Question: Created 2 tables which have a relation and are in 3NF.
'''
Emp_ID
Emp_First_Name
Emp_Last_Name
Emp_DOB
'''
'''
Training_ID
Train_Desc
Train_Date
Emp_ID (FK)
'''
Even though they are in 3NF now, when I populate the training table with information and 2 people have the same training, wouldn't the Training table lose its 3NF? For example, as follows where the data is repeated.

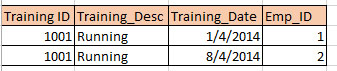
Answer: Let me explain,
First you should have master table for keeping training details as ,
'''
Table ms_training:
pk_training_id int (Primary,identity)
training_date date
training_desc text
'''
Then there should be transactional mapping table, which maps Training with Employee as,
'''
Table tr_training:
pk_trainingTr_id (Primary key,identity)
fk_training_id(FK ref. ms_training)
Emp_ID (FK)
'''
I hope I have able to explained properly, if not let me know.